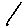
Label: fish